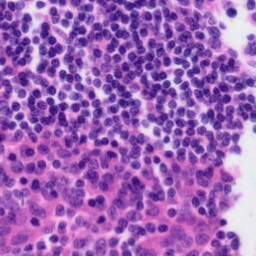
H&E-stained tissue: Tonsil